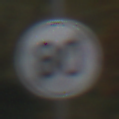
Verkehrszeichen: EndeGeschwindigkeit80
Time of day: Midday
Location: Outdoor (Nature)
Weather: Overcast
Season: Autumn
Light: Natural